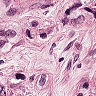
Metastatic tissue present: yes